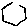
Label: hexagon